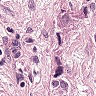
Metastatic tissue present: yes